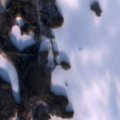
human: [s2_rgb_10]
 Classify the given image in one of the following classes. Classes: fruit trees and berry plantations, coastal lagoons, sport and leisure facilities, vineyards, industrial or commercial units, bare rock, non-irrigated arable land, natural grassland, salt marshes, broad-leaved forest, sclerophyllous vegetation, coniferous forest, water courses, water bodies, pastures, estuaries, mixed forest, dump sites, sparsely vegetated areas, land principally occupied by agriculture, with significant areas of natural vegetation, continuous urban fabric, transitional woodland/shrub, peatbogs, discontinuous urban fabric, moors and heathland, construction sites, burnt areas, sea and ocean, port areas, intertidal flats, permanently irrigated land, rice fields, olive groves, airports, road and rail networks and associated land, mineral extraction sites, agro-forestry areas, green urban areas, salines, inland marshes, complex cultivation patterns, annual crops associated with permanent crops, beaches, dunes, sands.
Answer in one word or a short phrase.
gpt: coniferous forest, water bodies